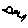
Label: bird